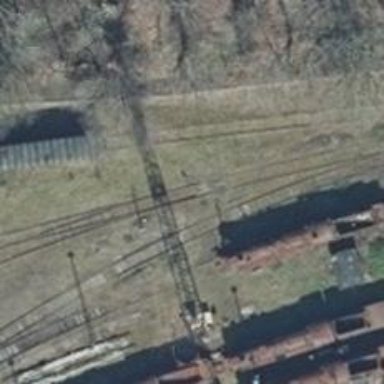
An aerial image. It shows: Railway switch.